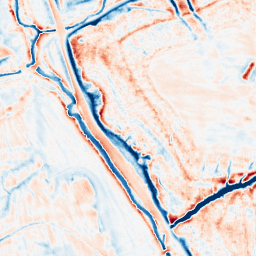
Category: multiscale
Decomposition family: dog_multiscale
Decomposition parameters: sigma_ratio: 2
n_scales: 3
base_sigma: 0.5
Upsampling method: fft_zeropad
Upsampling parameters: scale: 4
Upsampling scale: 4